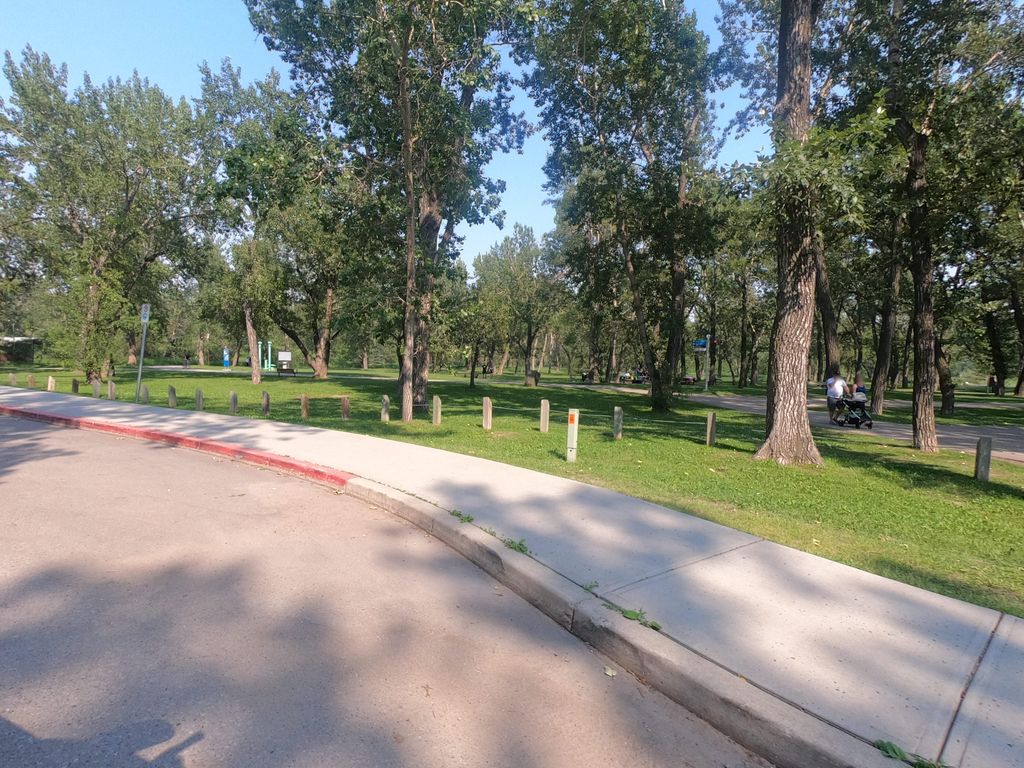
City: calgary